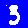
Digit: 3